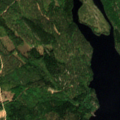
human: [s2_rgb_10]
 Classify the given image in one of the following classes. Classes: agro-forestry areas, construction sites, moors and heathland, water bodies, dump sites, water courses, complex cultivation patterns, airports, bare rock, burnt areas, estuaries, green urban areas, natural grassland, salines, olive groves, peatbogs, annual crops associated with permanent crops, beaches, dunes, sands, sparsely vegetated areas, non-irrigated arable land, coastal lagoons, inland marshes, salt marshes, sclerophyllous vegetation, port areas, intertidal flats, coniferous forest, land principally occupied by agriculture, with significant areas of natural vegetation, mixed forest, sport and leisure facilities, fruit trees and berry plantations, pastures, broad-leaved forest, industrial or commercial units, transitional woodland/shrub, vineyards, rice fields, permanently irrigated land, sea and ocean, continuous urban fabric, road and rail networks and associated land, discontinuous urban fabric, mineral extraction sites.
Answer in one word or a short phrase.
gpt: coniferous forest, mixed forest, water bodies